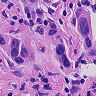
Metastatic tissue present: yes